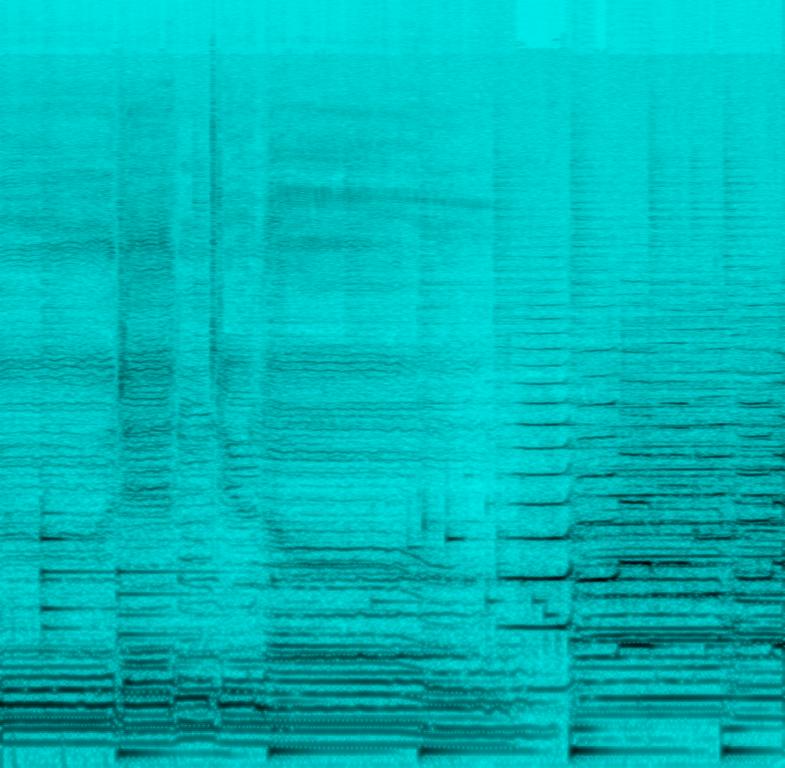
This slow jazz song features male voices singing the main melody in harmony. This is accompanied by percussion playing a simple beat. The double bass plays the root notes of the chords. Trumpets play a fill in harmony in between lines. A piano plays an arpeggiated chord at the end of the first line. This song has a romantic mood. This song can be played in a classic romantic movie.